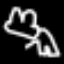
Label: frog